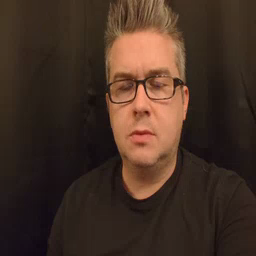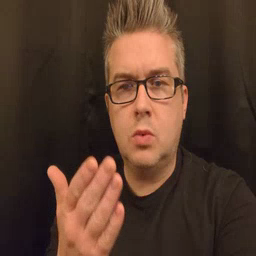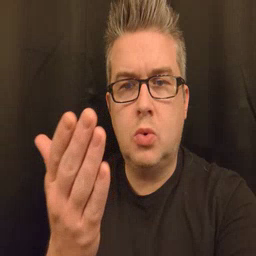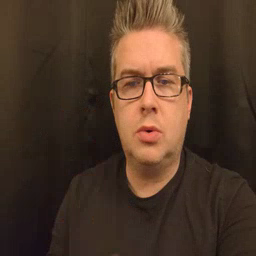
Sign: boat